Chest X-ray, AP view. Patient: 79 years old, sex M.
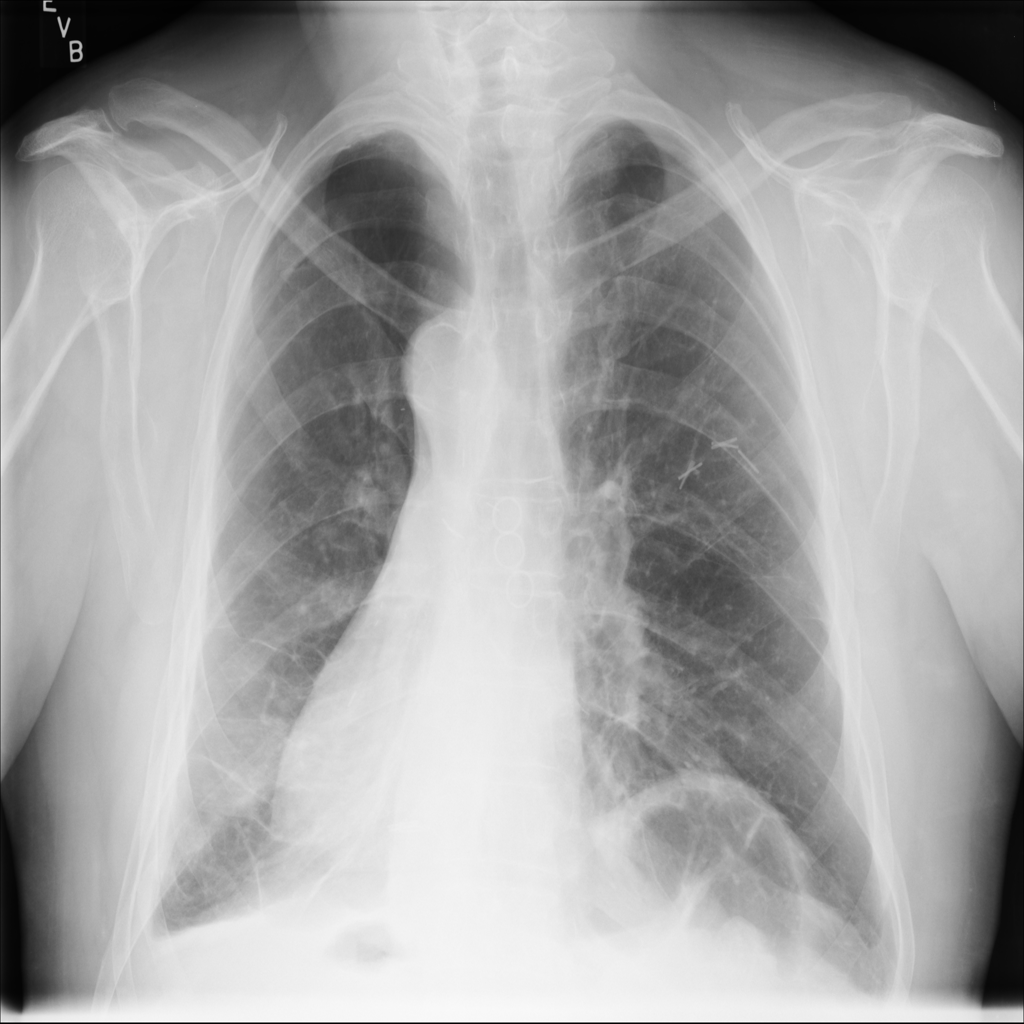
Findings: Atelectasis, Emphysema